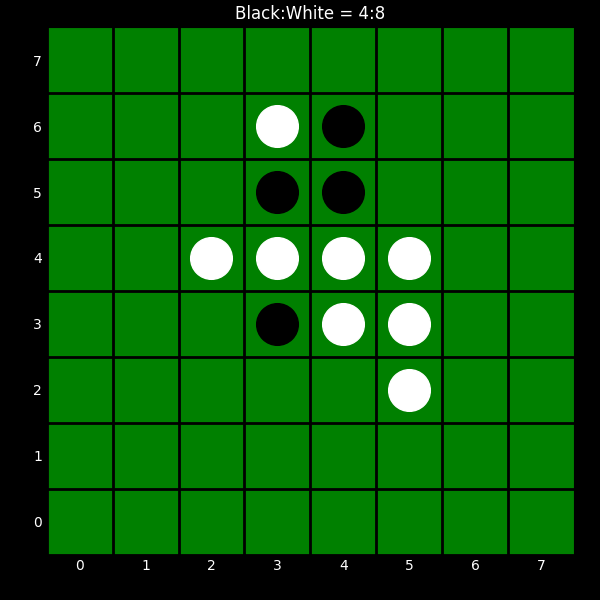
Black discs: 4
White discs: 8